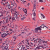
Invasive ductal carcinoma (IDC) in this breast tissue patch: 1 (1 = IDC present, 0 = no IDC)